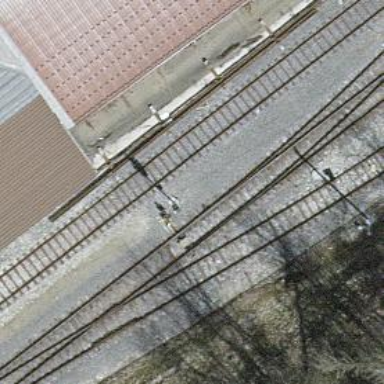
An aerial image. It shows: Railway switch.